Interaction volume radius: 5 \u00c5
Interaction volume height: 10 \u00c5
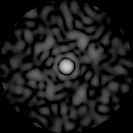
Disorder parameter: 0.9149